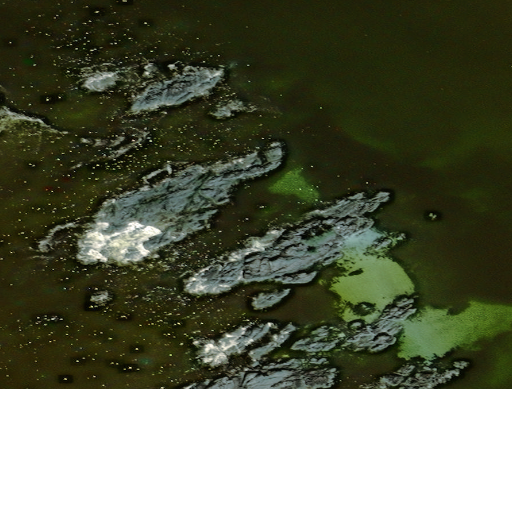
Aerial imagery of islands in Alaska named Gilanta Rocks containing only unknown